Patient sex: M
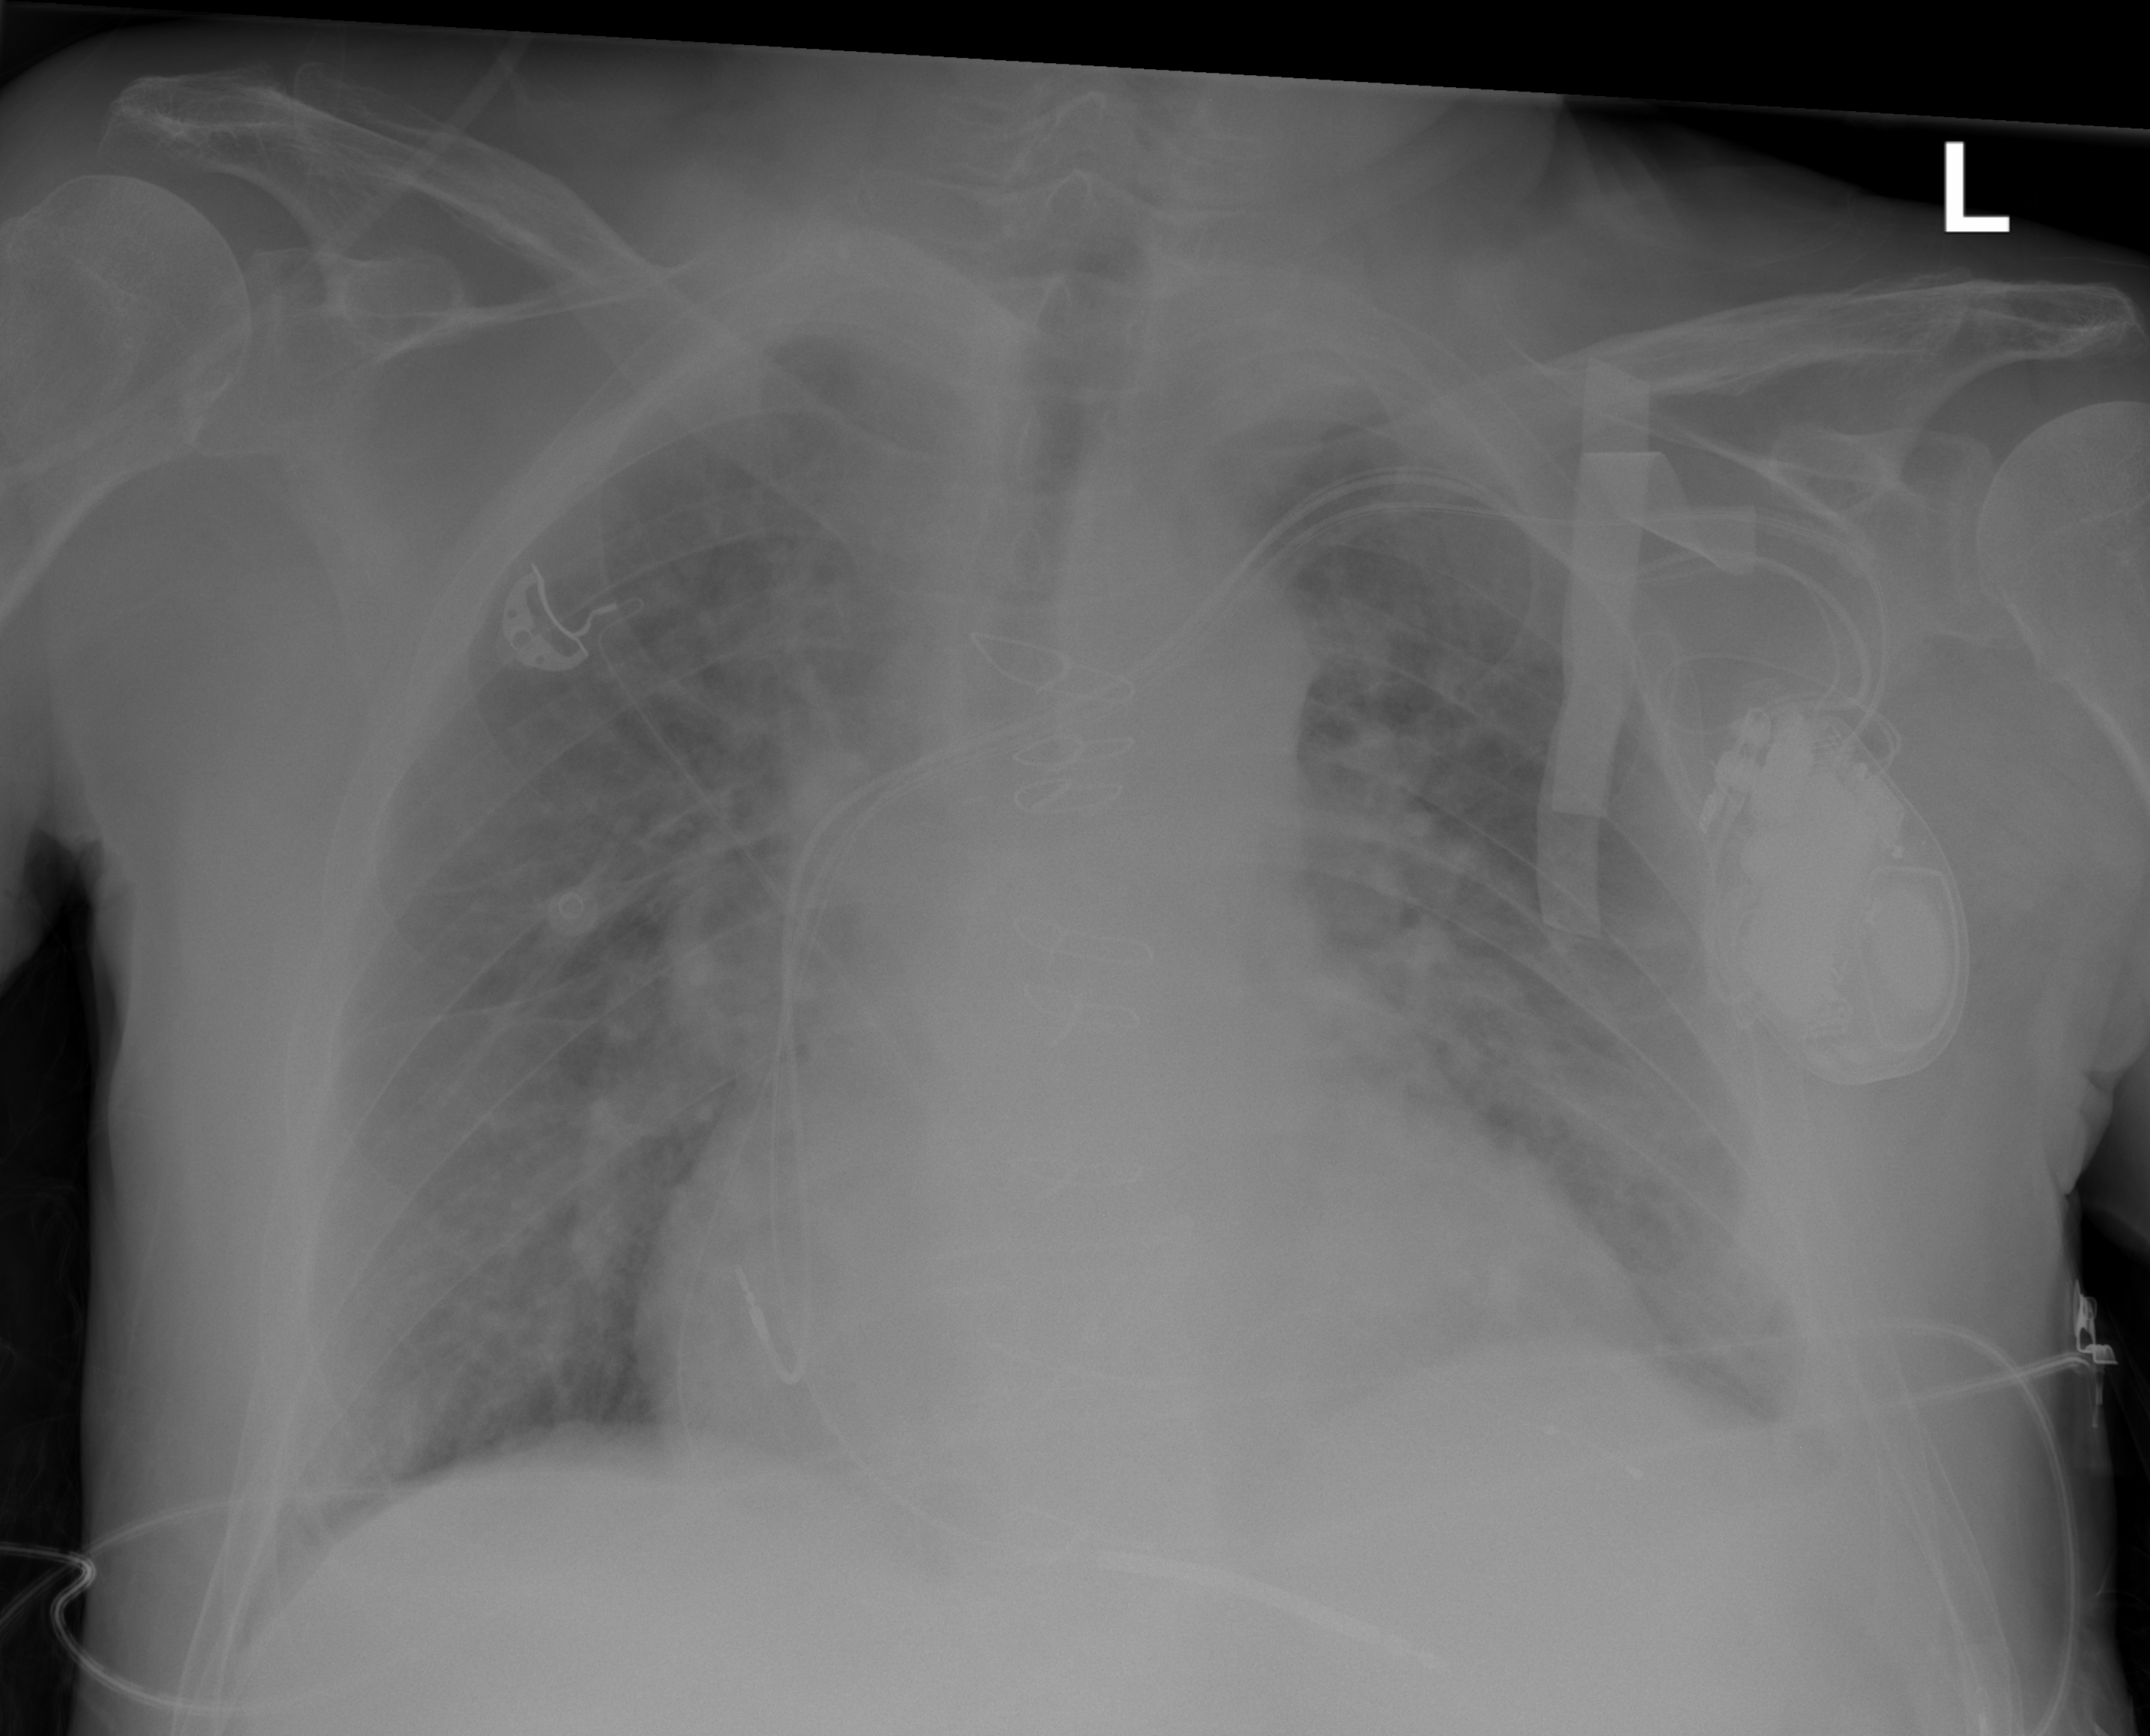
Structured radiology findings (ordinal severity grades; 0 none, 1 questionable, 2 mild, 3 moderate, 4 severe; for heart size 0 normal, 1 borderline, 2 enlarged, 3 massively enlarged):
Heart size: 2
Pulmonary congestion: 3
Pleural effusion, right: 1
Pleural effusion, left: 2
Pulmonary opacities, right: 2
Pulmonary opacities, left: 2
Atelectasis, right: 1
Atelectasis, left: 2